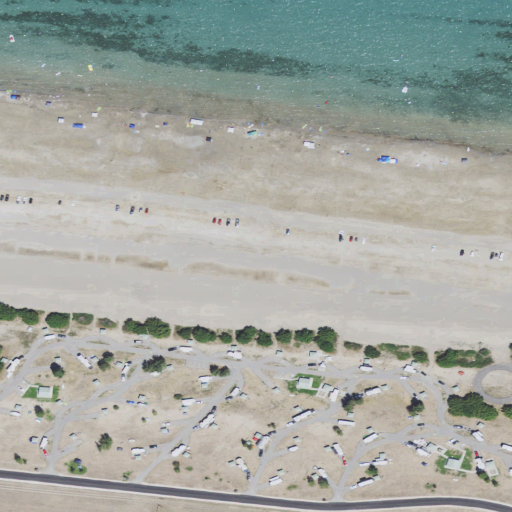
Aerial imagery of beach in Utah named Rendezvous Beach containing open water, open development, barren land, herbaceous wetlands, shrub, pasture, low intensity development, and medium intensity development